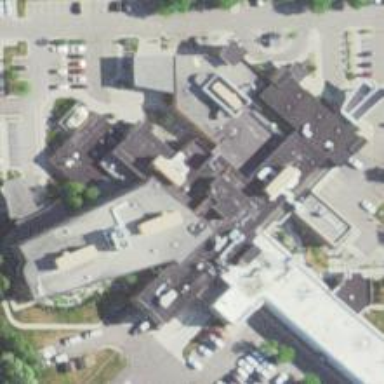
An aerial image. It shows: Hospital building.